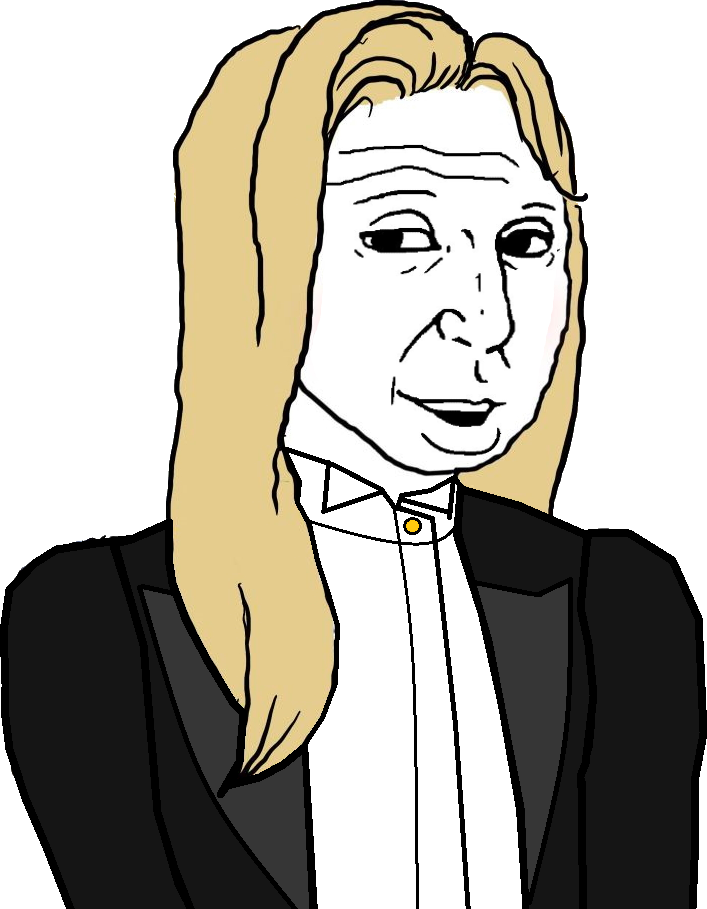
Label: 5_Trad_Wife